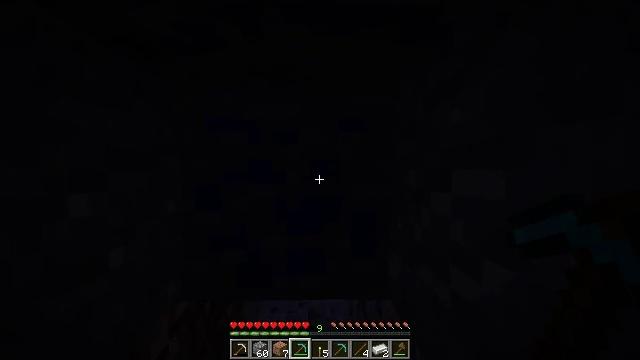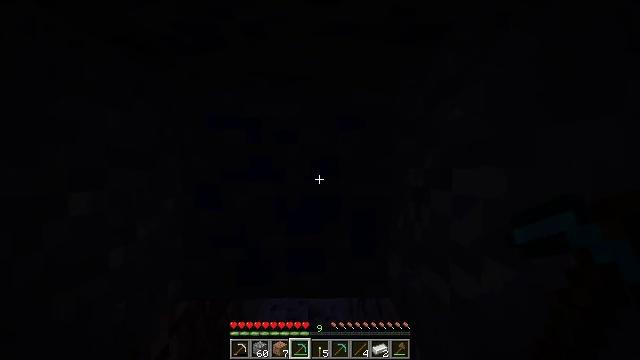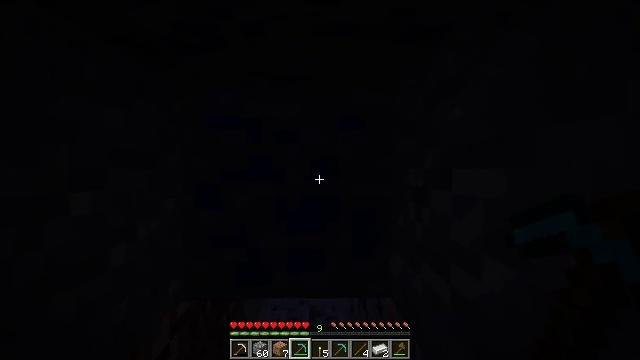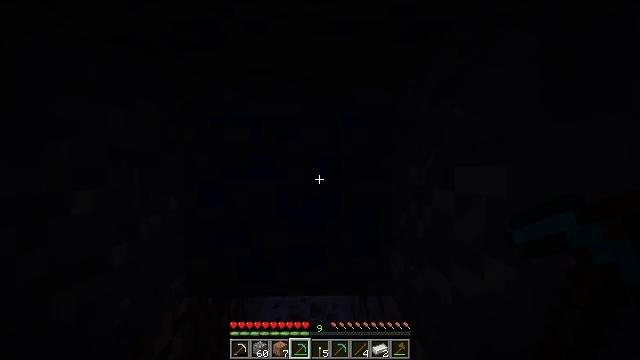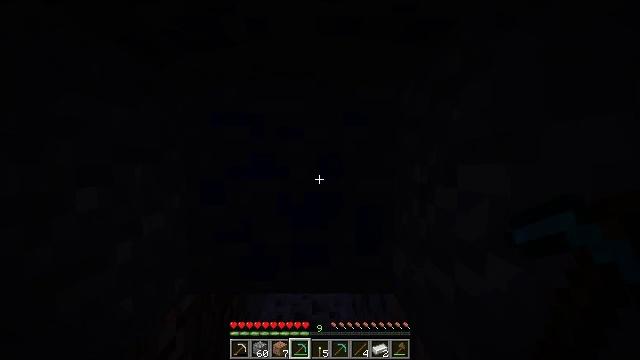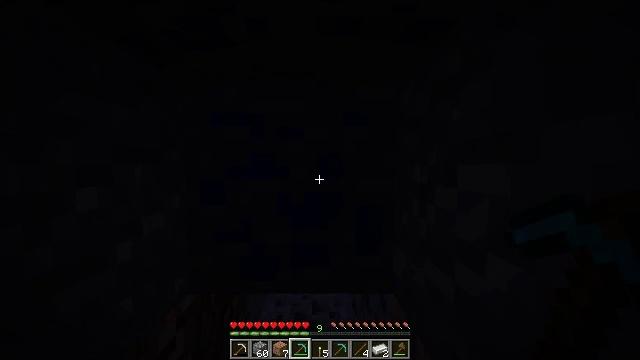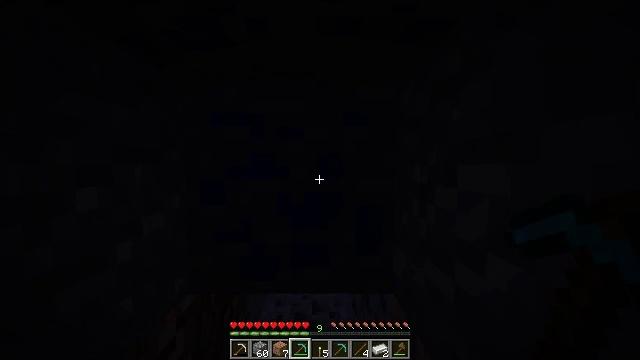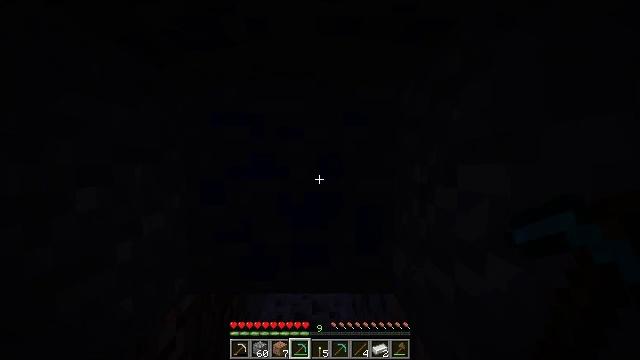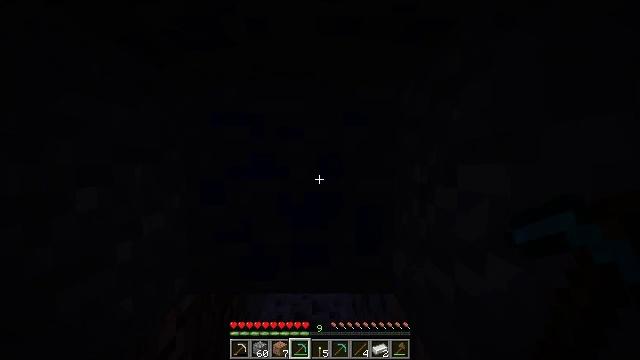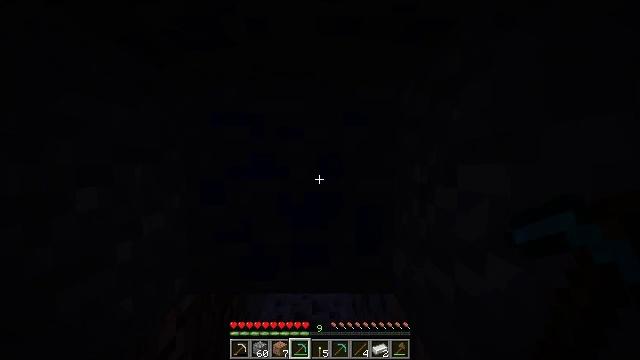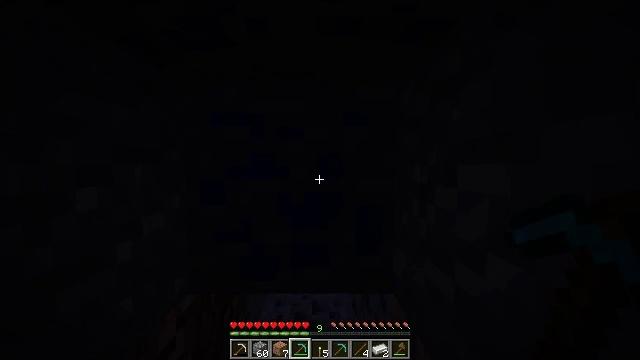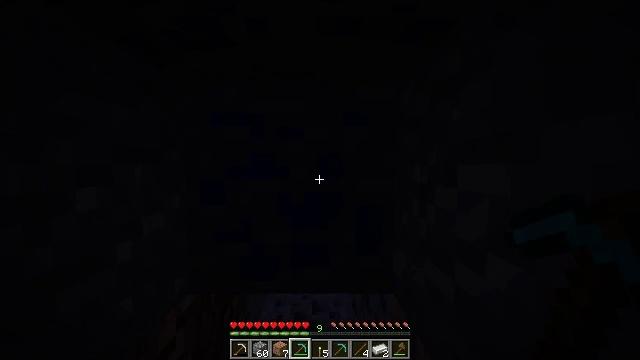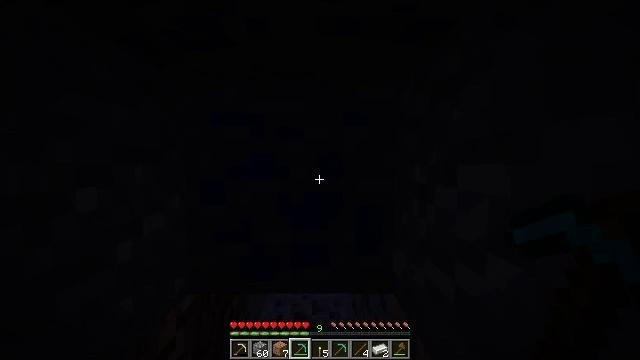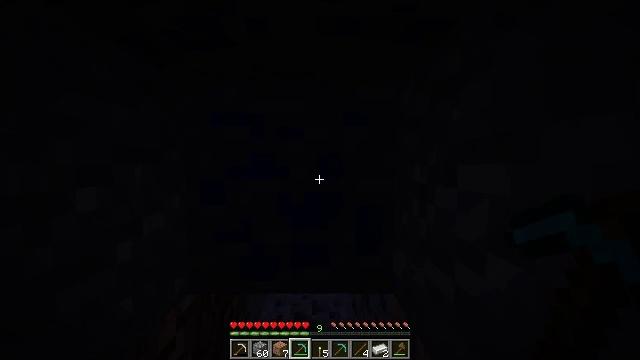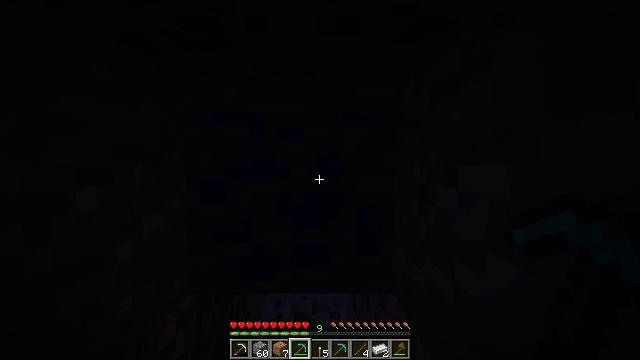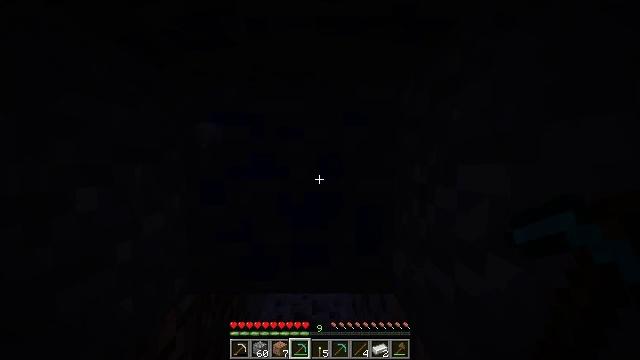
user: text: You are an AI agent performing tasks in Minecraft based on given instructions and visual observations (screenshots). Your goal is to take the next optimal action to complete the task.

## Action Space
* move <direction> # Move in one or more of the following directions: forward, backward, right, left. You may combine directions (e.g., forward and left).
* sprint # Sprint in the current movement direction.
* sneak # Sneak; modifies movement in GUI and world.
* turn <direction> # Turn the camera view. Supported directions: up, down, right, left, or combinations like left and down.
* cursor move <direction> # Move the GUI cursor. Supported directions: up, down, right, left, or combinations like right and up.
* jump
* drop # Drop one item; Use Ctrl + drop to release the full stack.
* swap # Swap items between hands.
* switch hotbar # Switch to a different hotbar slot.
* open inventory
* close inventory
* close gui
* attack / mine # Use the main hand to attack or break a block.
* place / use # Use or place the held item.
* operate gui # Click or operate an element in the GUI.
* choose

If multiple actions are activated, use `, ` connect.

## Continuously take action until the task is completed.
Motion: motion action
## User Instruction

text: Harvest lapis ore for blue dye.
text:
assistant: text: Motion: no_op
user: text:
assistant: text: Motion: no_op
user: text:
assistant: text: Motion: no_op
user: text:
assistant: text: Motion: no_op
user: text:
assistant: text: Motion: no_op
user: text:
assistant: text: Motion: no_op
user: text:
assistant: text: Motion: no_op
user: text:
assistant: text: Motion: no_op
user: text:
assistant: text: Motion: no_op
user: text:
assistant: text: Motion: no_op
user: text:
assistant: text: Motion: no_op
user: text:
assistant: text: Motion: no_op
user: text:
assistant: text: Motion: no_op
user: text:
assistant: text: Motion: no_op
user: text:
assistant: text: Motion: attack / mine
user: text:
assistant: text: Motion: attack / mine
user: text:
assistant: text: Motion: attack / mine
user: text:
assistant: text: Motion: attack / mine
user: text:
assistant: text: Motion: attack / mine
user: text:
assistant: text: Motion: attack / mine
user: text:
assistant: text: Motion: attack / mine
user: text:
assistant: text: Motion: attack / mine
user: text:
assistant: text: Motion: attack / mine
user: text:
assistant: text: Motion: attack / mine
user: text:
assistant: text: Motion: attack / mine
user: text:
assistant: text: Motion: attack / mine
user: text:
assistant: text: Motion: attack / mine
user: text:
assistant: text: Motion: attack / mine
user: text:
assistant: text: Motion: attack / mine
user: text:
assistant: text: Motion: attack / mine